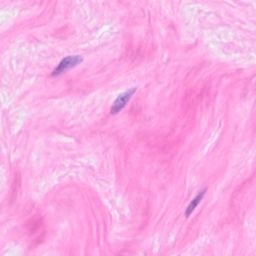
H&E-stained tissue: Breast